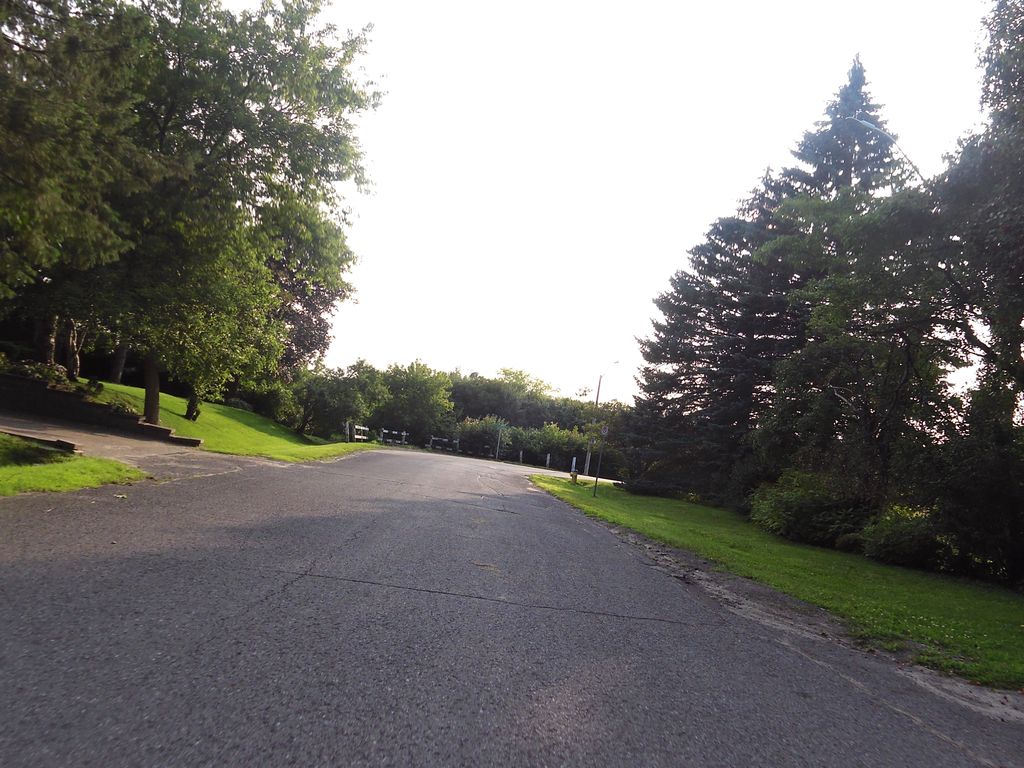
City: ottawa-gatineau